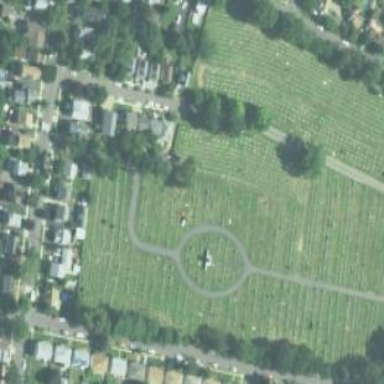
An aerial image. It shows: Cemetery.